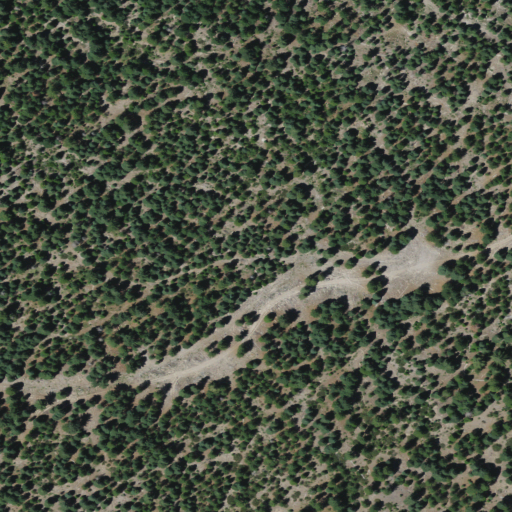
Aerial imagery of ridge(s) in California named Blue Ridge containing evergreen forest and shrub